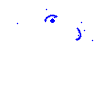
Particle: proton